Question: I Have the following form on a view
'''
@using (Html.BeginForm("AddInterest", "Club", FormMethod.Post))
{
@Html.AntiForgeryToken()
<div class="form-horizontal">
<hr />
<div class="row">
<div class="col-md-8">
<div class="well bs-component">
<div class="form-group">
<div class="col-md-10 col-md-offset-1">
<h3>Not listed? - Add extras here</h3>
</div>
</div>
@Html.HiddenFor(model => model.ClubTypeId)
@Html.HiddenFor(model => model.ClubId)
@Html.ValidationSummary(true, "", new { @class = "text-danger" })
<div class="form-group">
<div class="row col-md-offset-1 col-md-11">
<div class="col-md-4">
@Html.LabelFor(model => model.InterestName, htmlAttributes: new { @class = "control-label" })
@Html.EditorFor(model => model.InterestName, new { htmlAttributes = new { @class = "form-control" } })
@Html.ValidationMessageFor(model => model.InterestName, "", new { @class = "text-danger" })
</div>
<div class="col-md-5">
@Html.LabelFor(model => model.Description, htmlAttributes: new { @class = "control-label" })
@Html.EditorFor(model => model.Description, new { htmlAttributes = new { @class = "form-control" } })
@Html.ValidationMessageFor(model => model.Description, "", new { @class = "text-danger" })
</div>
<input type="submit" value="Add" class="btn btn- success" />
</div>
</div>
</div>
</div>
</div>
</div>
}
'''
Everything is good apart from the submit button sits inline horizontally with the labels not the editor boxes, how can I get it to drop down?
i.e.
Label Label
Text Box Text Box Button
NOT
Label Label Button
Text Box Text Box
Its currently showing like this:

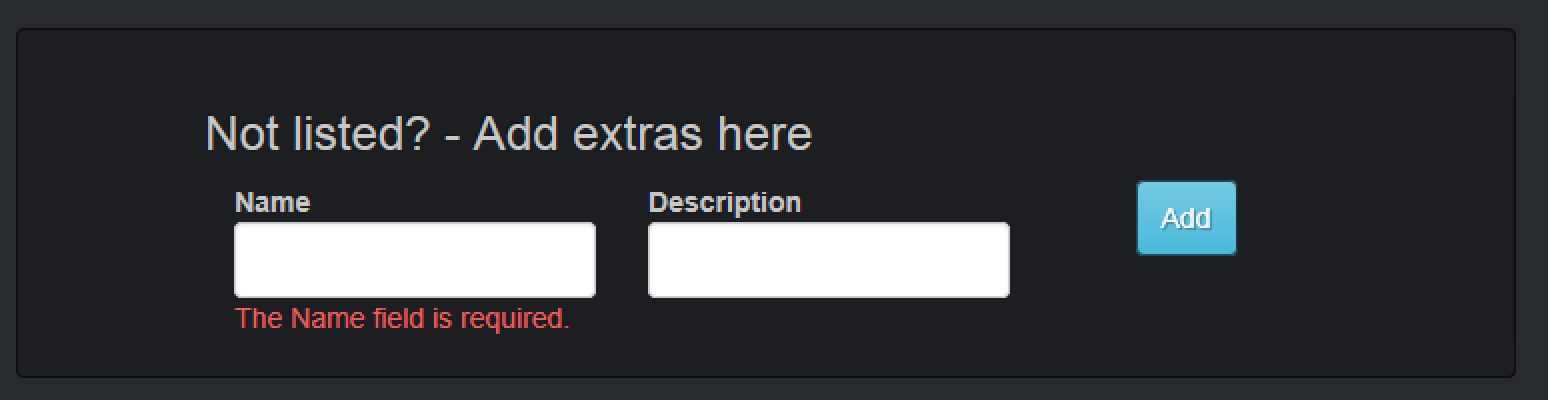
Answer: You should recreate your form following this pattern:
'''
<div class="form-group">
@Html.LabelFor(model => model.InterestName, htmlAttributes: new { @class = "col-md-4 control-label" })
<div class="col-md-8">
@Html.EditorFor(model => model.InterestName, new { htmlAttributes = new { @class = "form-control" } })
@Html.ValidationMessageFor(model => model.InterestName, "", new { @class = "text-danger" })
</div>
</div>
<div class="form-group">
@Html.LabelFor(model => model.Description, htmlAttributes: new { @class = "col-md-4 control-label" })
<div class="col-md-8">
@Html.EditorFor(model => model.Description, new { htmlAttributes = new { @class = "form-control" } })
@Html.ValidationMessageFor(model => model.Description, "", new { @class = "text-danger" })
</div>
</div>
<div class="form-group">
<div class="col-md-offset-4 col-md-8">
<input type="submit" value="Add" class="btn btn-success" />
</div>
</div>
'''
More information at <URL>
If you want them inline vertically:
'''
<form class="form-inline">
<div class="form-group">
@Html.LabelFor(model => model.InterestName)
@Html.EditorFor(model => model.InterestName, new { htmlAttributes = new { @class = "form-control" } })
</div>
<div class="form-group">
@Html.LabelFor(model => model.Description)
@Html.EditorFor(model => model.Description, new { htmlAttributes = new { @class = "form-control" } })
</div>
<input type="submit" value="Add" class="btn btn-success" />
</form>
'''
More information at <URL>
If you want them inline horizontally but in two columns and submit button aligned to the right:
'''
<form>
<div class="col-md-4">
<div class="form-group">
@Html.LabelFor(model => model.InterestName)
@Html.EditorFor(model => model.InterestName, new { htmlAttributes = new { @class = "form-control" } })
</div>
</div>
<div class="col-md-4">
<div class="form-group">
@Html.LabelFor(model => model.Description)
@Html.EditorFor(model => model.Description, new { htmlAttributes = new { @class = "form-control" } })
</div>
</div>
<div class="col-md-4">
<div class="form-group">
<button type="submit" class="btn btn-default" style="margin-top: 25px;">Add</button>
</div>
</div>
</form>
'''